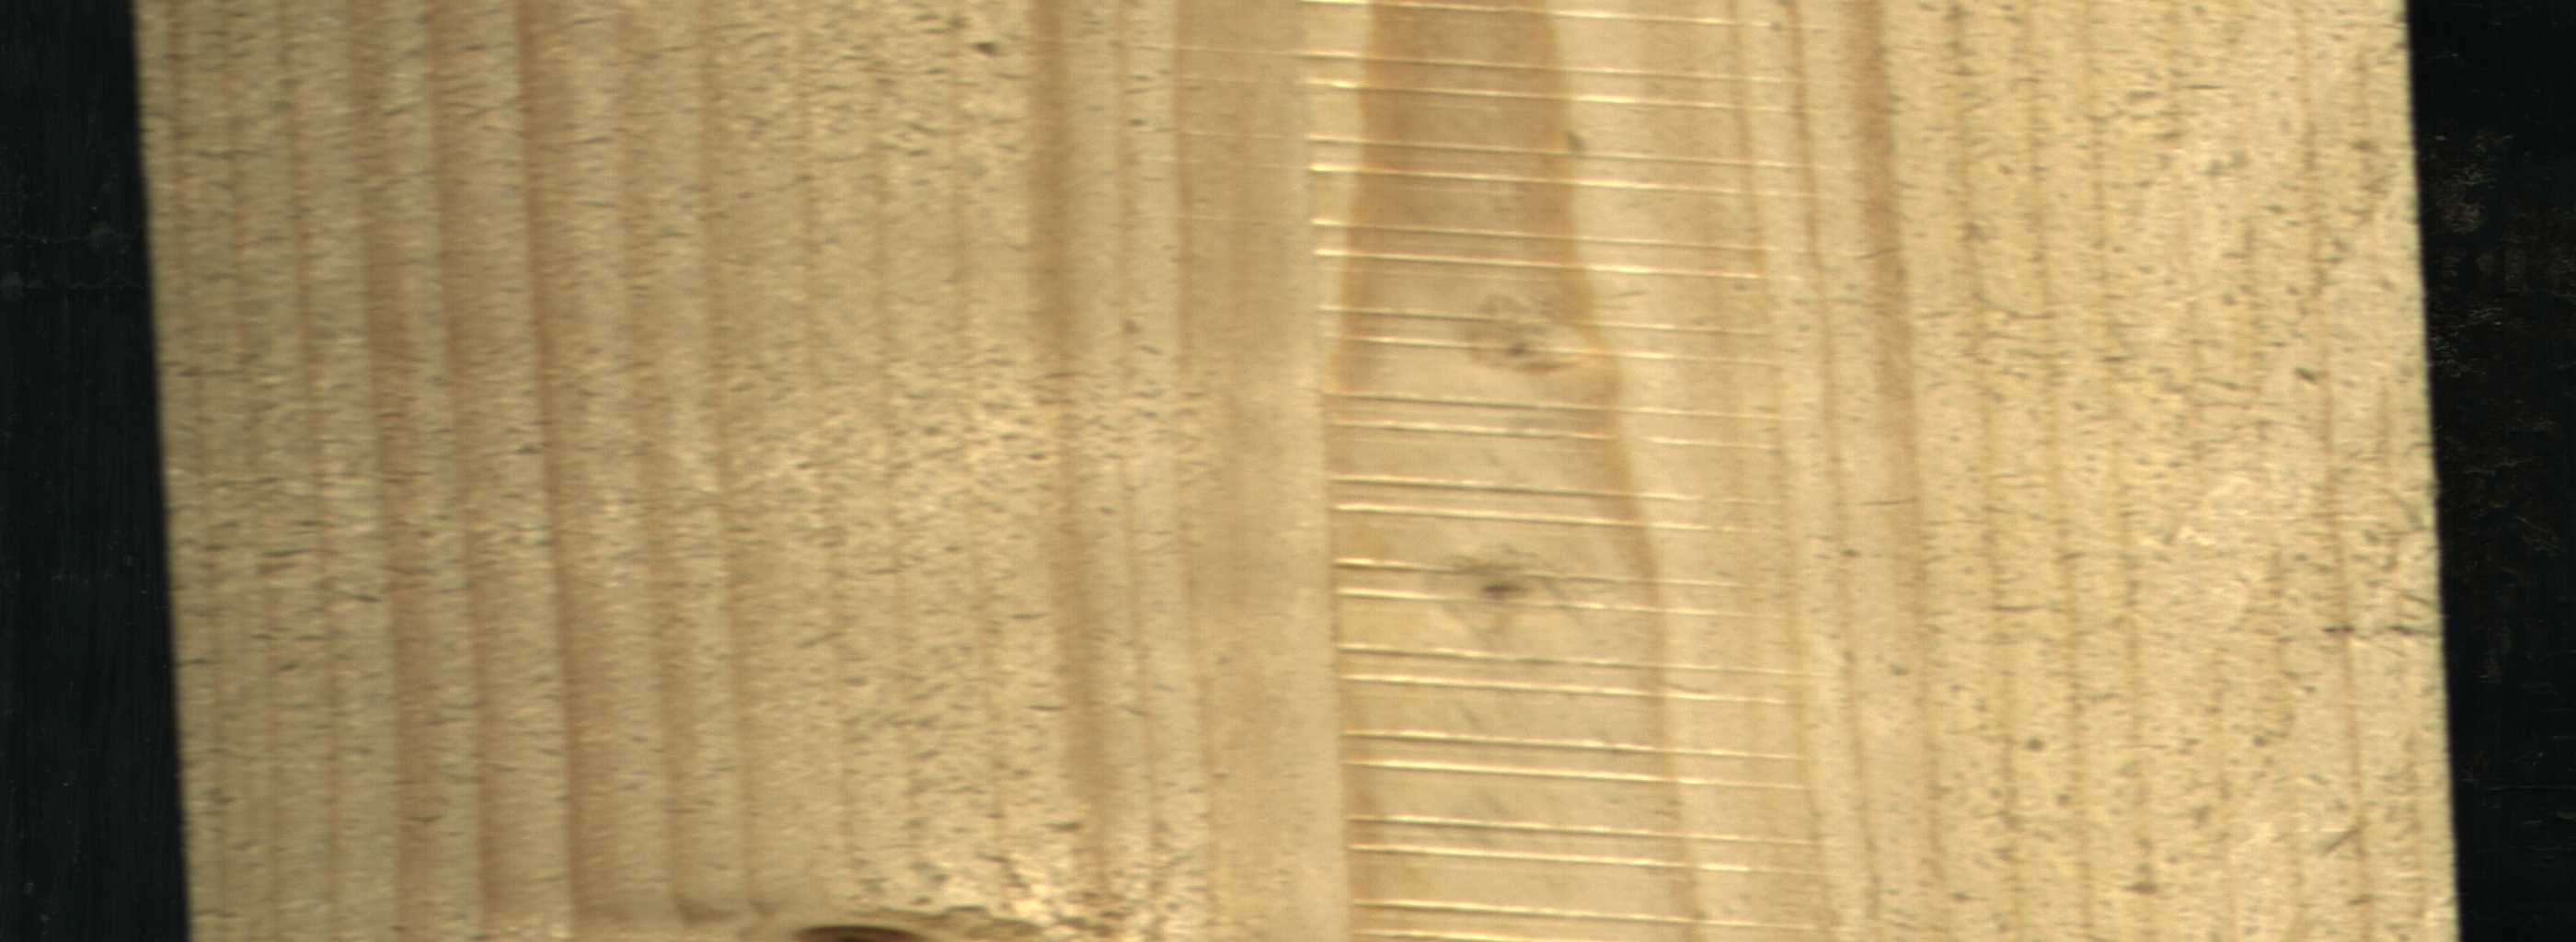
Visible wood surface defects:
Live_Knot